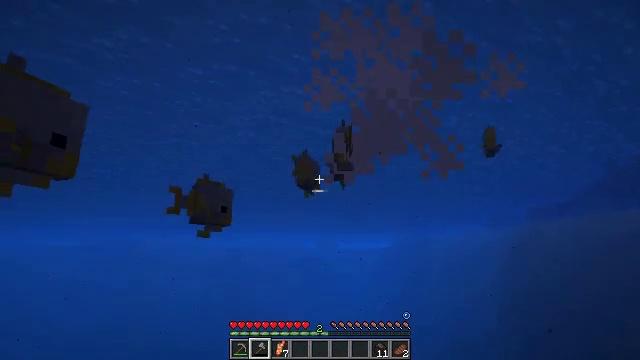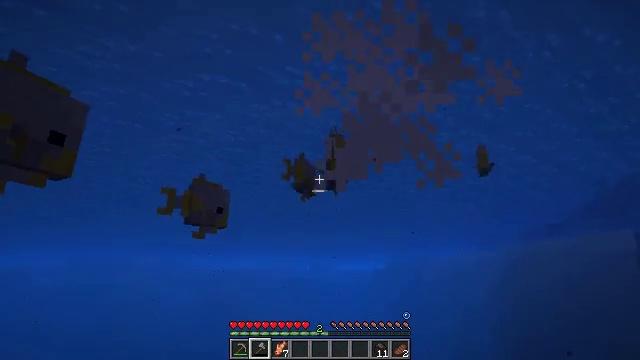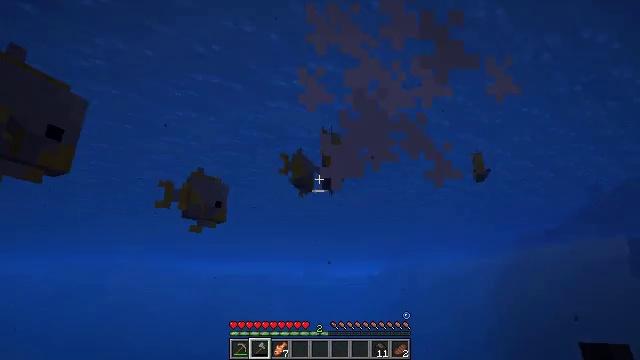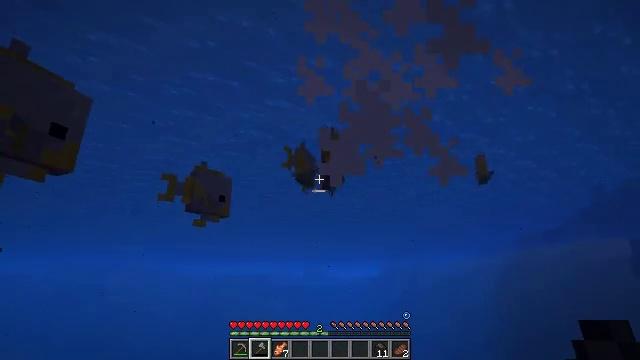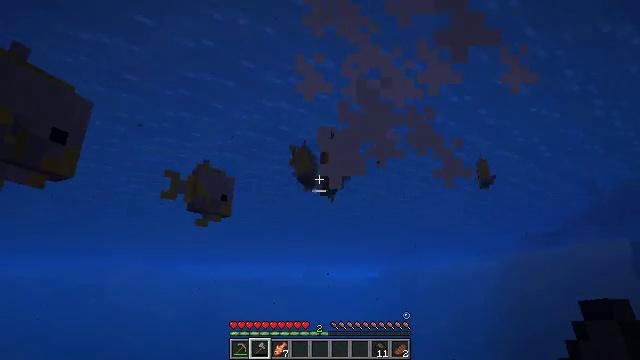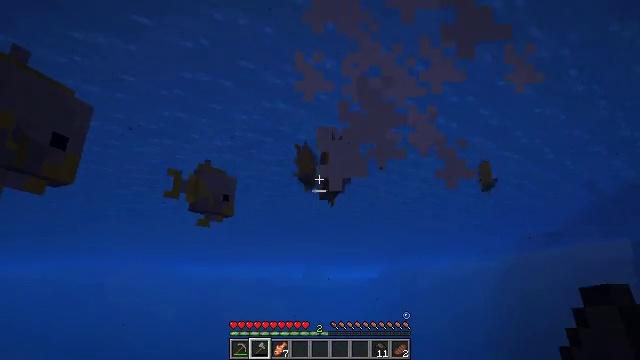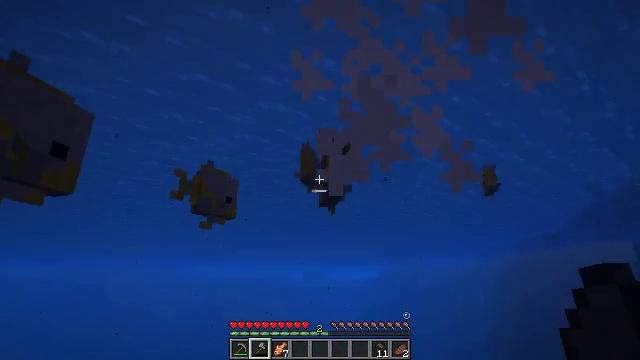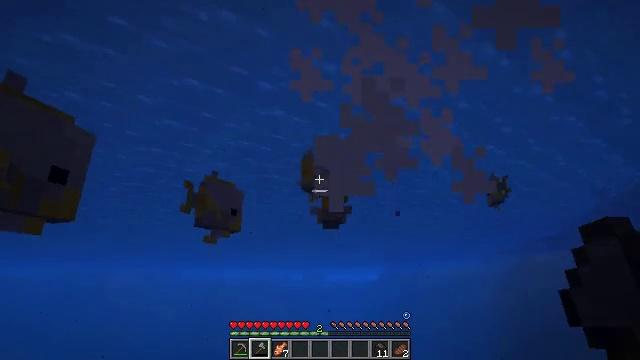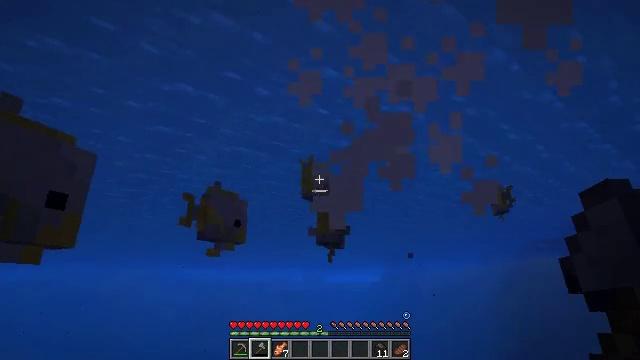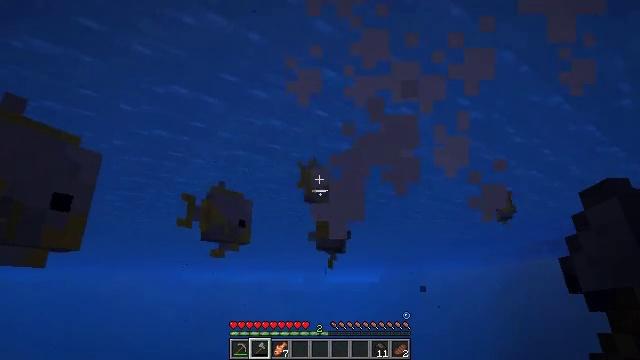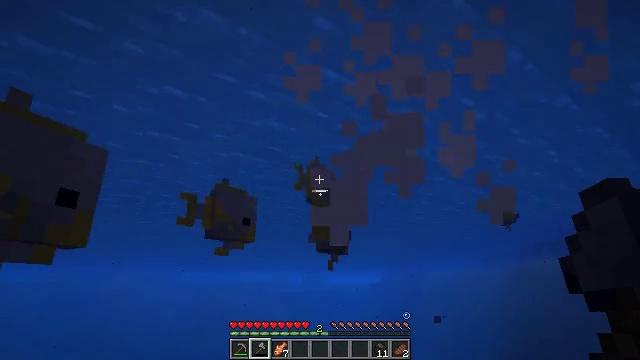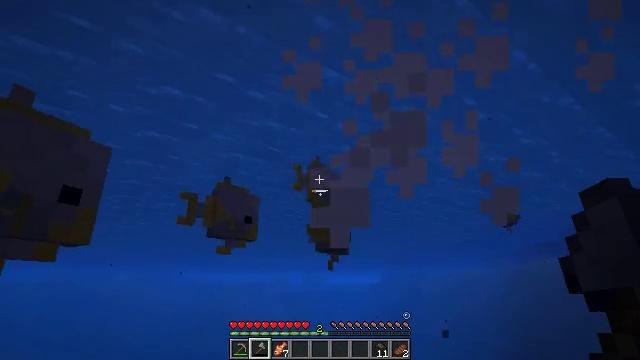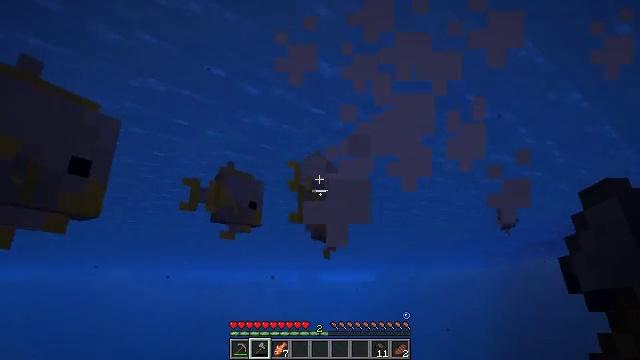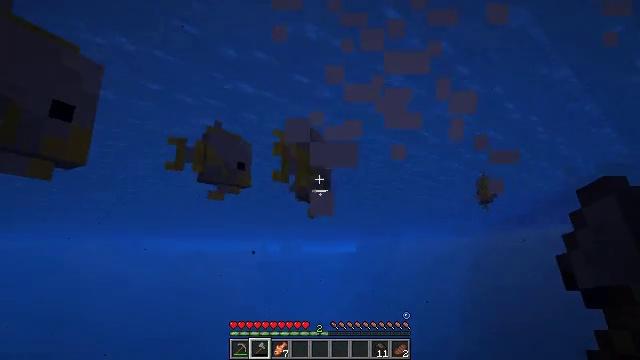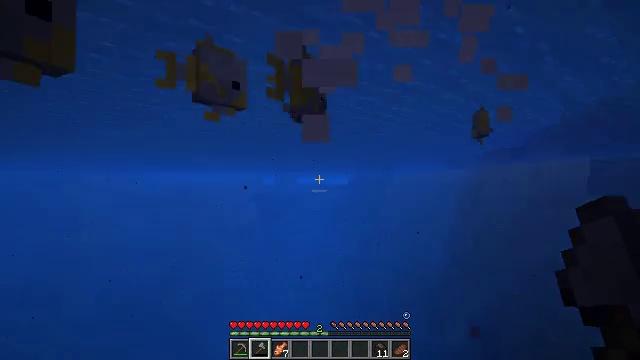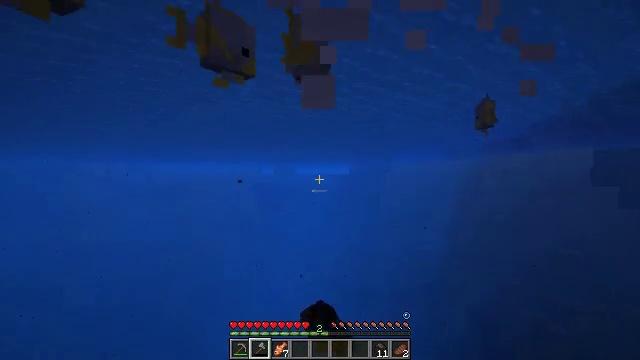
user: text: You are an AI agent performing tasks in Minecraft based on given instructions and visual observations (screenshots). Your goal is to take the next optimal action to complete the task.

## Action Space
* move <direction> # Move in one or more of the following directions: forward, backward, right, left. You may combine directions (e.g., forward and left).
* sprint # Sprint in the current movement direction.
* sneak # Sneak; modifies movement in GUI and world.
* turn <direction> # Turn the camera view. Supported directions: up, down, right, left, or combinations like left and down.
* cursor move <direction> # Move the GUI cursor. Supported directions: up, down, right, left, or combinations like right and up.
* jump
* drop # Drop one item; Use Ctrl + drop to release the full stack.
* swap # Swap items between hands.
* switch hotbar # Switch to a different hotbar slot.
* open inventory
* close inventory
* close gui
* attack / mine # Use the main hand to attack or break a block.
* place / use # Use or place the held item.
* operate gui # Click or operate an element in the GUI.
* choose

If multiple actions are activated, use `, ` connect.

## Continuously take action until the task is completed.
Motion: motion action
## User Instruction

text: Catch and kill the tropical fish.
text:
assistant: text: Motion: move forward, turn right and up
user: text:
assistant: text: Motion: move forward, turn up, jump
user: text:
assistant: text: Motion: move forward, jump
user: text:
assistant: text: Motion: move forward, jump
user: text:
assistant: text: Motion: move forward, jump
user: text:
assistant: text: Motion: move forward, jump
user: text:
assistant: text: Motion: move forward, jump
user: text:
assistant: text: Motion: move forward, jump
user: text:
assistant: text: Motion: move forward
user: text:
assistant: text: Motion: move forward
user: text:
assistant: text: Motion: move forward
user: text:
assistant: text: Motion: move forward
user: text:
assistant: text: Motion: move forward, turn right and down
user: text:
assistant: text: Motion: move forward, turn right and down, attack / mine
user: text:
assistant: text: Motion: move forward, turn down, attack / mine
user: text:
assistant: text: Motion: move forward, attack / mine
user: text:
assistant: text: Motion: move forward
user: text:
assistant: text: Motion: move forward, turn up
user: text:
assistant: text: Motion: move forward, turn up
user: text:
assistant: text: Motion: move forward, turn up
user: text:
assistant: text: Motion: move forward, turn up
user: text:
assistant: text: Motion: move forward, turn up
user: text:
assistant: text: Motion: move forward, turn up
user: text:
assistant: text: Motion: move forward, turn up
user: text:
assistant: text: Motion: move forward, turn up
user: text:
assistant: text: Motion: move forward, turn up
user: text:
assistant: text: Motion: move forward, attack / mine
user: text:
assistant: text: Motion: move forward, attack / mine
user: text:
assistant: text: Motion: move forward, attack / mine
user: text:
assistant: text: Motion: move forward